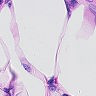
Metastatic tissue present: no